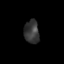
Tissue: lung
Cell type: Epithelial cells
Senescence score: 0.2285
Nuclear area (px): 345
Mean DAPI intensity: 54.557